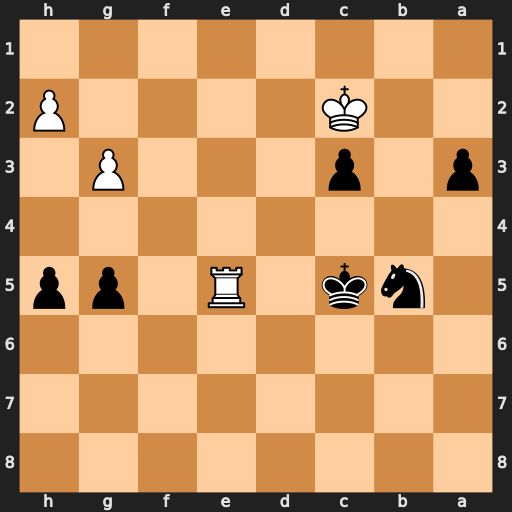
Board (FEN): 8/8/8/1nk1R1pp/8/p1p3P1/2K4P/8
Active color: b
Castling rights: -
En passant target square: -
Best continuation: Kc4 Rxb5 Kxb5